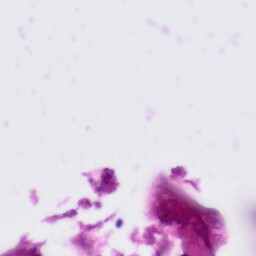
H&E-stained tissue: Tonsil